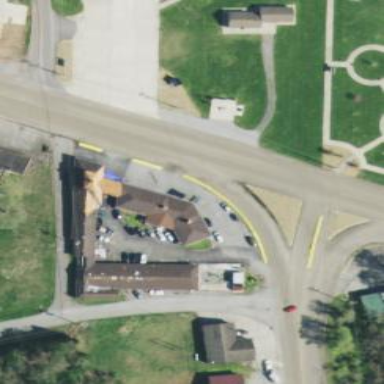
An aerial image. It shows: Hotel building.